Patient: sex M, age 55
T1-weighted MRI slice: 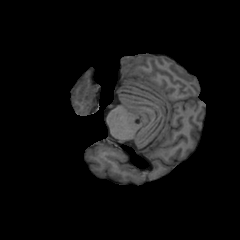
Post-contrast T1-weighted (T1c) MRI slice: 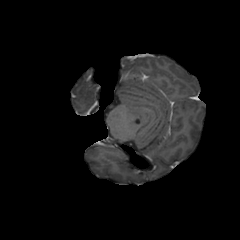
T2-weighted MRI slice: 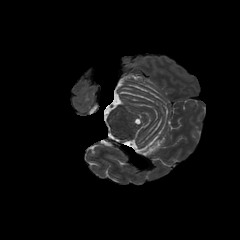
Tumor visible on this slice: yes
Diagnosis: Glioblastoma, IDH-wildtype
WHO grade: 4